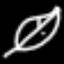
Label: leaf